Question: For the below table, i would like to get the difference between last hour and current hour for col-D and col-E for each of the site.
As part of that I am trying to first get the latest (current) hour entries for each of the site, but the following query is only listing me the entries with endTime as 01:00:00, when i have entries upto 9.00AM
'''
select distinct(mmeName), endDate, endTime, c_ratio, set_time from attach where
type='INIT' and Date(endDate)=curDate() and
Time(endTime) >= DATE_ADD(Time(endTime), INTERVAL -1 HOUR) group by mmeName;
'''
Any help would be appreciated for the immediate issue and as well finding the difference between current and last hour.

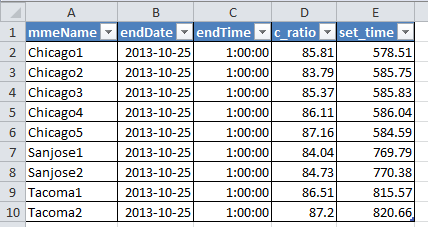
Answer: I think this is what you are looking for. This will give you any records where the endTime is one hour prior to the latest current time for each mmeName. The 'max' sub-select gets the latest end datetime for each mmeName, and the join back matches on record exactly one hour prior to that.
'''
SELECT mmeName, endDate, endTime, c_ratio, set_time
FROM attach a
JOIN
(SELECT mmeName, CONCAT(endDate, ' ' , endTime) max_endDateTime
FROM attach
WHERE type = 'INIT'
ORDER BY endDate DESC, endTime DESC
) AS max ON max.mmeName = a.mmeName
AND max.max_endDateTime = DATE_ADD(CONCAT(endDate, ' ' , endTime), INTERVAL 1 HOUR)
WHERE type = 'INIT'
;
'''
ORIGINAL
'''
select mmeName, endDate, endTime, c_ratio, set_time
from attach
where type='INIT' and Date(endDate)=curDate() and
endTime >= DATE_SUB(now(), INTERVAL -1 HOUR)
group by mmeName;
'''
Note: If there are multiple matching records for a given mmeName, this query will just grab one of them.
: You need drop the TIME() functions from the WHERE clause. Both would have the date and time and if you didn't, if you ran it between 12:00 AM to 1:00 AM it would not return any results.